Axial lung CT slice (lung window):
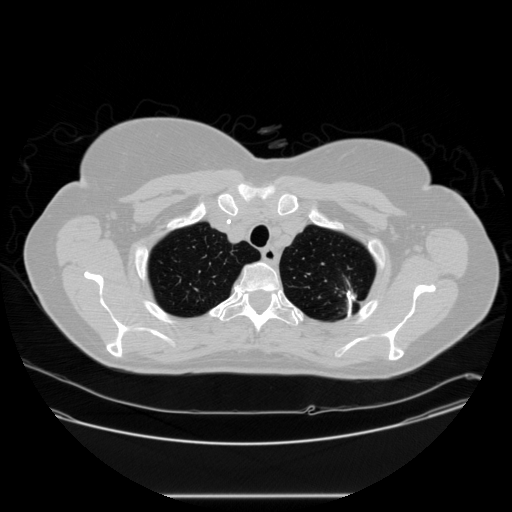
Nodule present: no